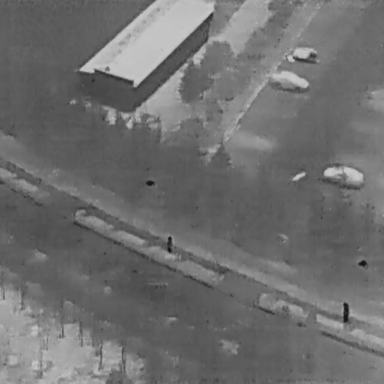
There are five objects shown in the infrared image, including three Cars, and two People.